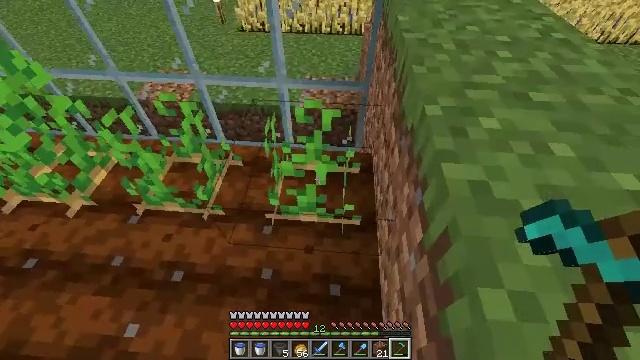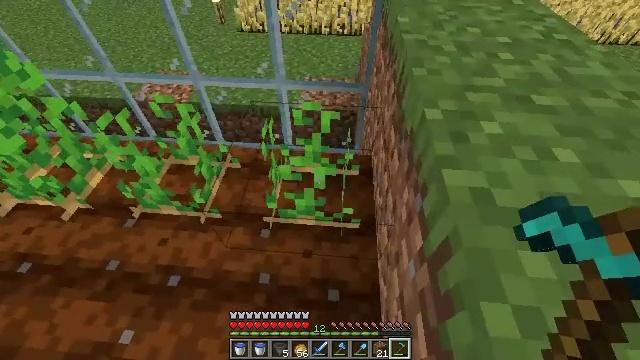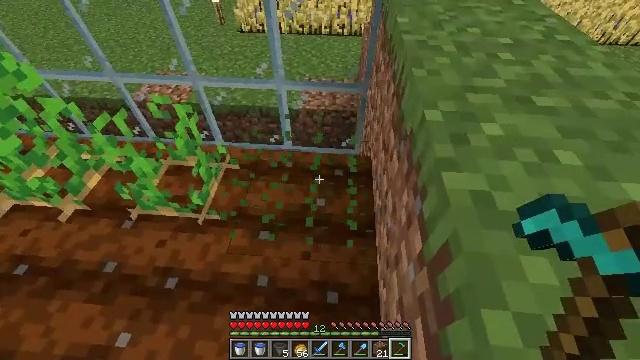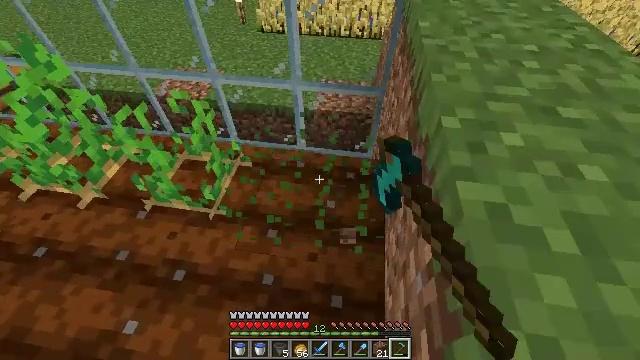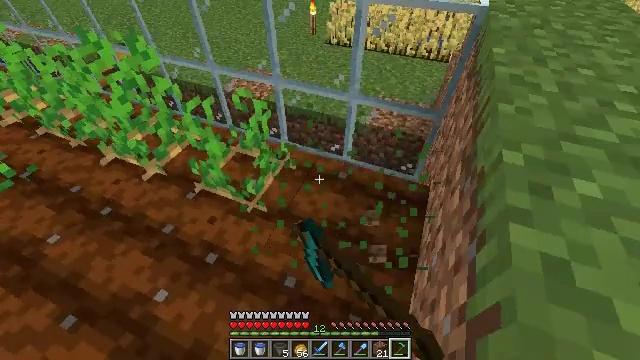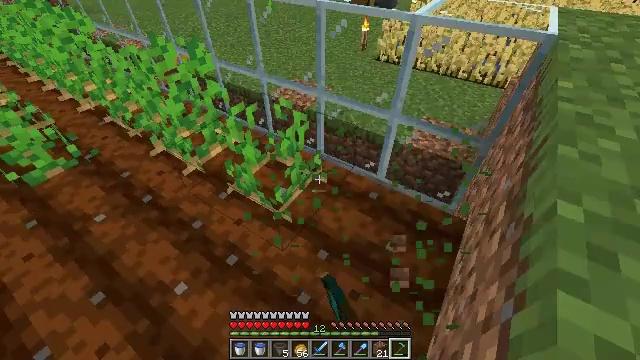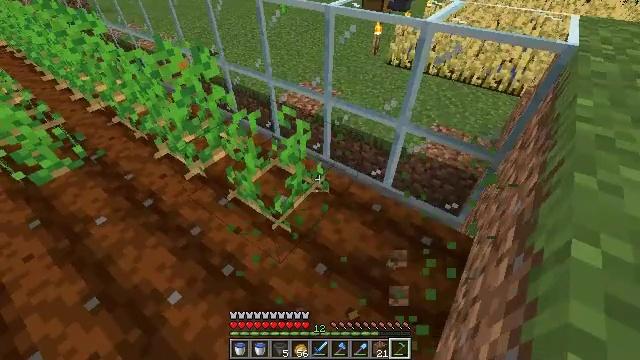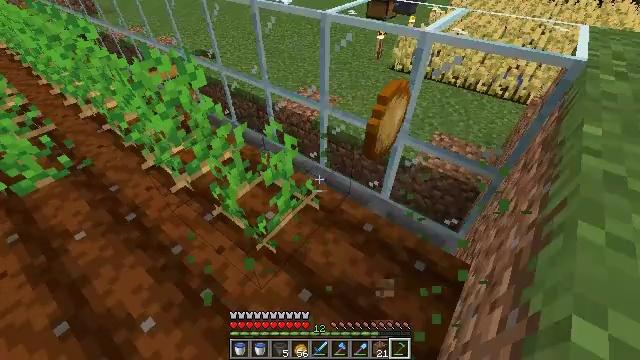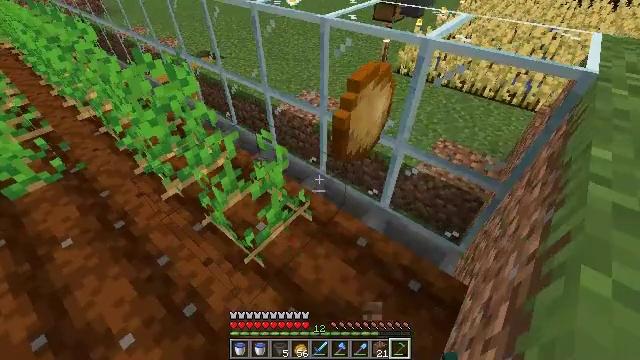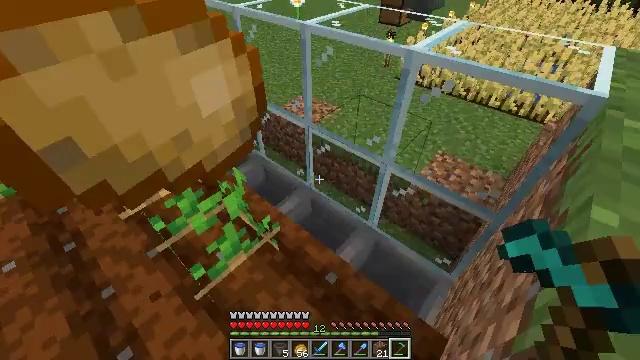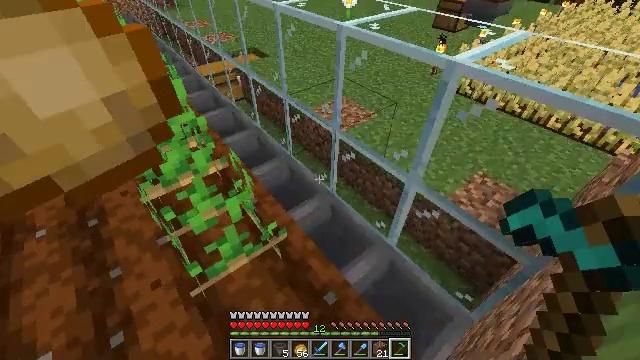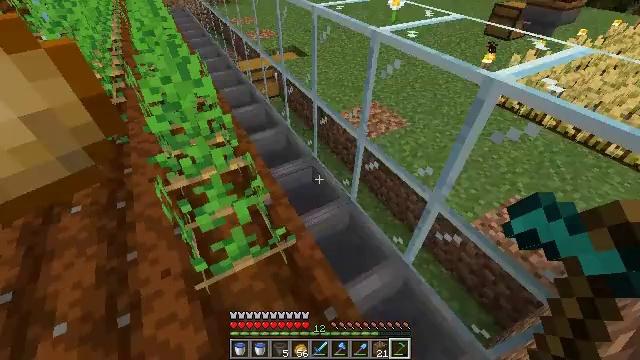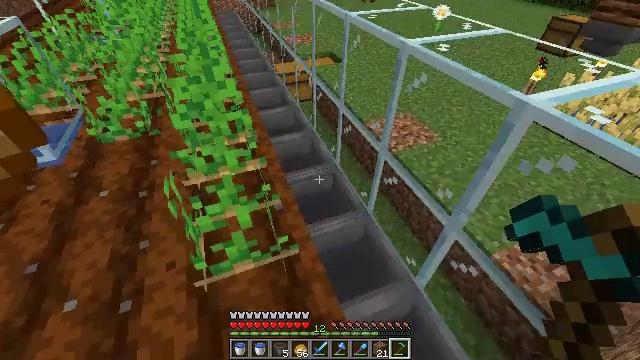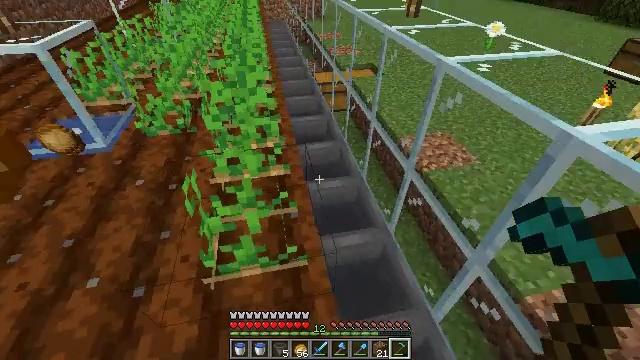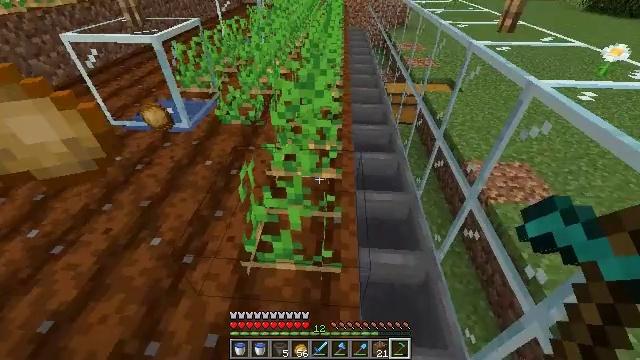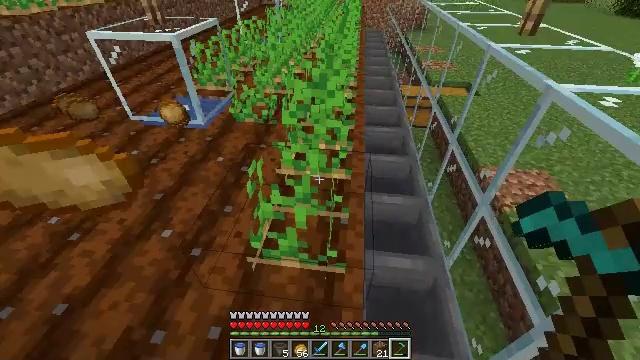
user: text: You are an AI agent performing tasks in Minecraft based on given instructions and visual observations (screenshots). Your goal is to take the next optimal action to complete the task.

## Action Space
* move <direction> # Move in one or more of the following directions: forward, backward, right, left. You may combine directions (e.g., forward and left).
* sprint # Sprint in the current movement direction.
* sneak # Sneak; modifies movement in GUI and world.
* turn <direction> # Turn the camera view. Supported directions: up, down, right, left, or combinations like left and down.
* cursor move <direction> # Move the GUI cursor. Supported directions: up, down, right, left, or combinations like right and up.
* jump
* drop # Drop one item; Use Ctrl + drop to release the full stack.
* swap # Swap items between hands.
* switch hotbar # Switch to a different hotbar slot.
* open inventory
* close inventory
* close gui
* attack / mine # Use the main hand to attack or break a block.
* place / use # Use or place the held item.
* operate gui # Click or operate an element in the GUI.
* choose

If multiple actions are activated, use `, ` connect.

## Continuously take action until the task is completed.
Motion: motion action
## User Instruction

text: Dig up potatoes from the soil.
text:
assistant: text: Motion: no_op
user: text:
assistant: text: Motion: attack / mine
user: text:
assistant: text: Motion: turn left, attack / mine
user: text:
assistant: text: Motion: turn left and up, attack / mine
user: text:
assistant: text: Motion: move forward and move right, turn left and up
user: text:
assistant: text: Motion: move forward and move right, turn left
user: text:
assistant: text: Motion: move forward and move right, turn left
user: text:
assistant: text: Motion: move forward and move right, turn left
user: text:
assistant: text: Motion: move forward and move right, turn left
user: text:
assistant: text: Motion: move forward and move right, turn left
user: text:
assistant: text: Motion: move right, turn left
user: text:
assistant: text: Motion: turn left
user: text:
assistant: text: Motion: turn left and up
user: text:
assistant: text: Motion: turn left and up
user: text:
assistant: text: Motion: turn left
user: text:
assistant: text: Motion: no_op
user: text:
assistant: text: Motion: no_op
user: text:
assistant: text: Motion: no_op
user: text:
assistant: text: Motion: turn left and down
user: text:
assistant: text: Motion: turn left and down
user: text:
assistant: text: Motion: turn left and down
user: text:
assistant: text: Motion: no_op
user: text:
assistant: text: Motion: no_op
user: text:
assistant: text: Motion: no_op
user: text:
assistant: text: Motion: turn right and up
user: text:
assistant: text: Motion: turn right and up
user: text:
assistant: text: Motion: no_op
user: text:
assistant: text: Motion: no_op
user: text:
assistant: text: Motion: no_op
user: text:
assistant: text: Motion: no_op